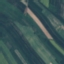
Land use / land cover class: AnnualCrop